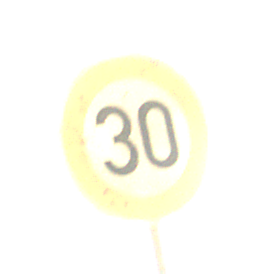
Verkehrszeichen: Geschwindigkeit30
Umgebung: Indoor, Urban
Tageszeit: Midday
Wetter: NotSpecified
Licht: Natural
Jahreszeit: NotSpecified
Kontrast: MediumContrast